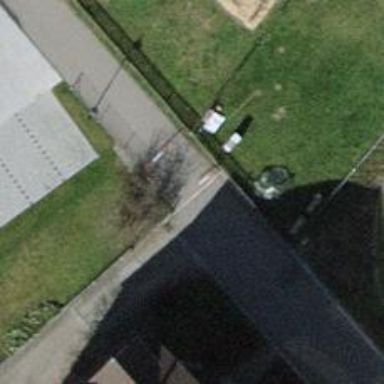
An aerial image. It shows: Cycle barrier.